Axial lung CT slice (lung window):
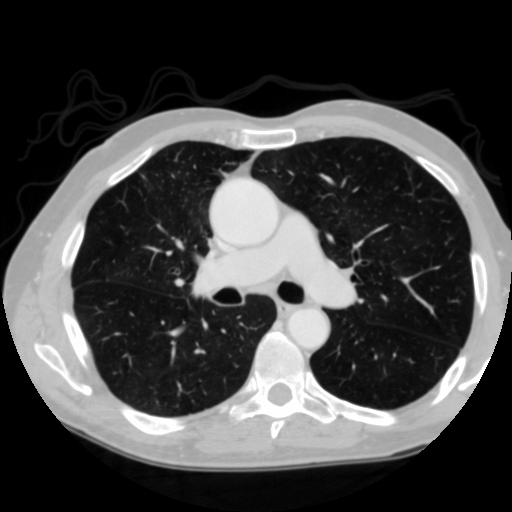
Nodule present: no